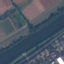
Land use / land cover class: River